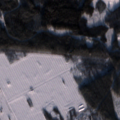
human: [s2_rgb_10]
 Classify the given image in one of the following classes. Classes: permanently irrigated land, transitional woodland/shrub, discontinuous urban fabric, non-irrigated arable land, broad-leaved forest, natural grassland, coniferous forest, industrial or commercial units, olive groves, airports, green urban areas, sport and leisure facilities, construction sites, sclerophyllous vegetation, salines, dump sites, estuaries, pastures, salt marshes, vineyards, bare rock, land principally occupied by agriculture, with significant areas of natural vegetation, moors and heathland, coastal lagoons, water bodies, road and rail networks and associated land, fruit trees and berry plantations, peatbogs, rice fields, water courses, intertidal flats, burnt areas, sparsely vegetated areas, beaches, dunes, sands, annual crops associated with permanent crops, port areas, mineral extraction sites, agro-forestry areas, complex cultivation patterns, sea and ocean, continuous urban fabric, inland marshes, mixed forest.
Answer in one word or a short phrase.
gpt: coniferous forest, mixed forest, peatbogs